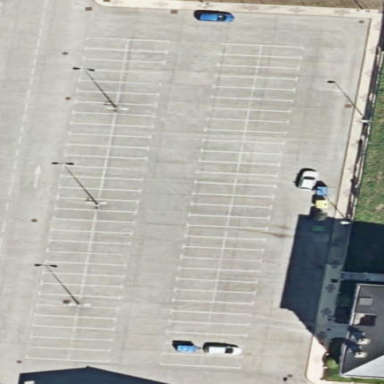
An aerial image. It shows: Parking area with surface.